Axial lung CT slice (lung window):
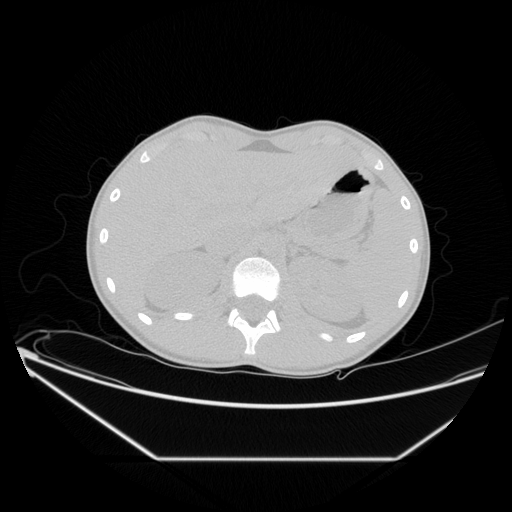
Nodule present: no